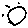
Label: sun